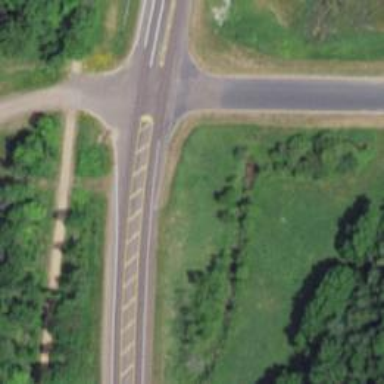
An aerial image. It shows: Asphalt road classified as primary highway.